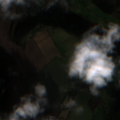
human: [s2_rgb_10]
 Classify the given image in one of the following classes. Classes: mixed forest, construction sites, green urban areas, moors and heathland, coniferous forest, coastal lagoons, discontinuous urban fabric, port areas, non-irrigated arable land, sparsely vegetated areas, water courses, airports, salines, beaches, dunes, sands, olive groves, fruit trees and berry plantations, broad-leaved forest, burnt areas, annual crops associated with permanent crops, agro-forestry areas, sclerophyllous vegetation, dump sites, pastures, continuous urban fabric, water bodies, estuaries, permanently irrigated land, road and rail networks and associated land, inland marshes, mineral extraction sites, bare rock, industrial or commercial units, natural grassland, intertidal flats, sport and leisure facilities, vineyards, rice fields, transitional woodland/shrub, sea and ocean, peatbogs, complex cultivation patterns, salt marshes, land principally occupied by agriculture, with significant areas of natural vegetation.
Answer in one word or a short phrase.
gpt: sport and leisure facilities, non-irrigated arable land, pastures, broad-leaved forest, mixed forest